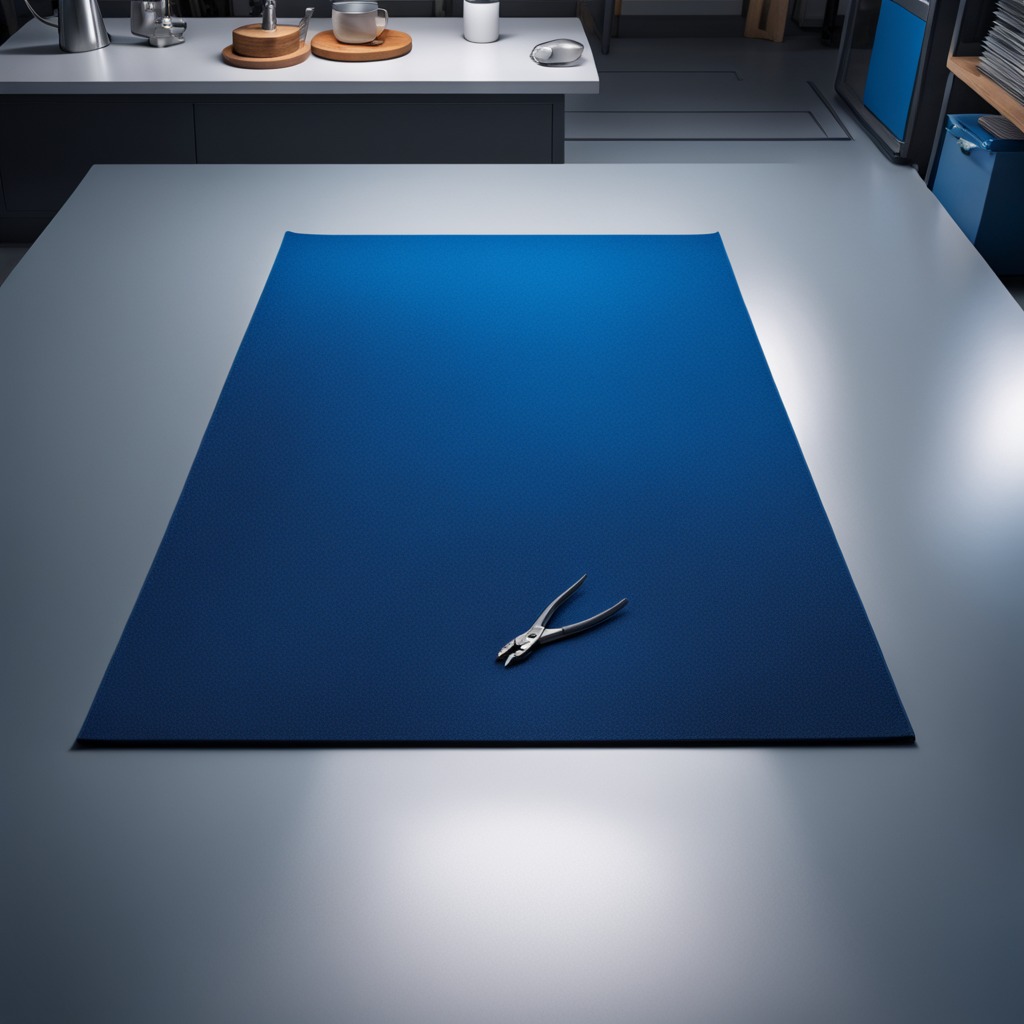
A plier lying on the granite tabletop.